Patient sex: M
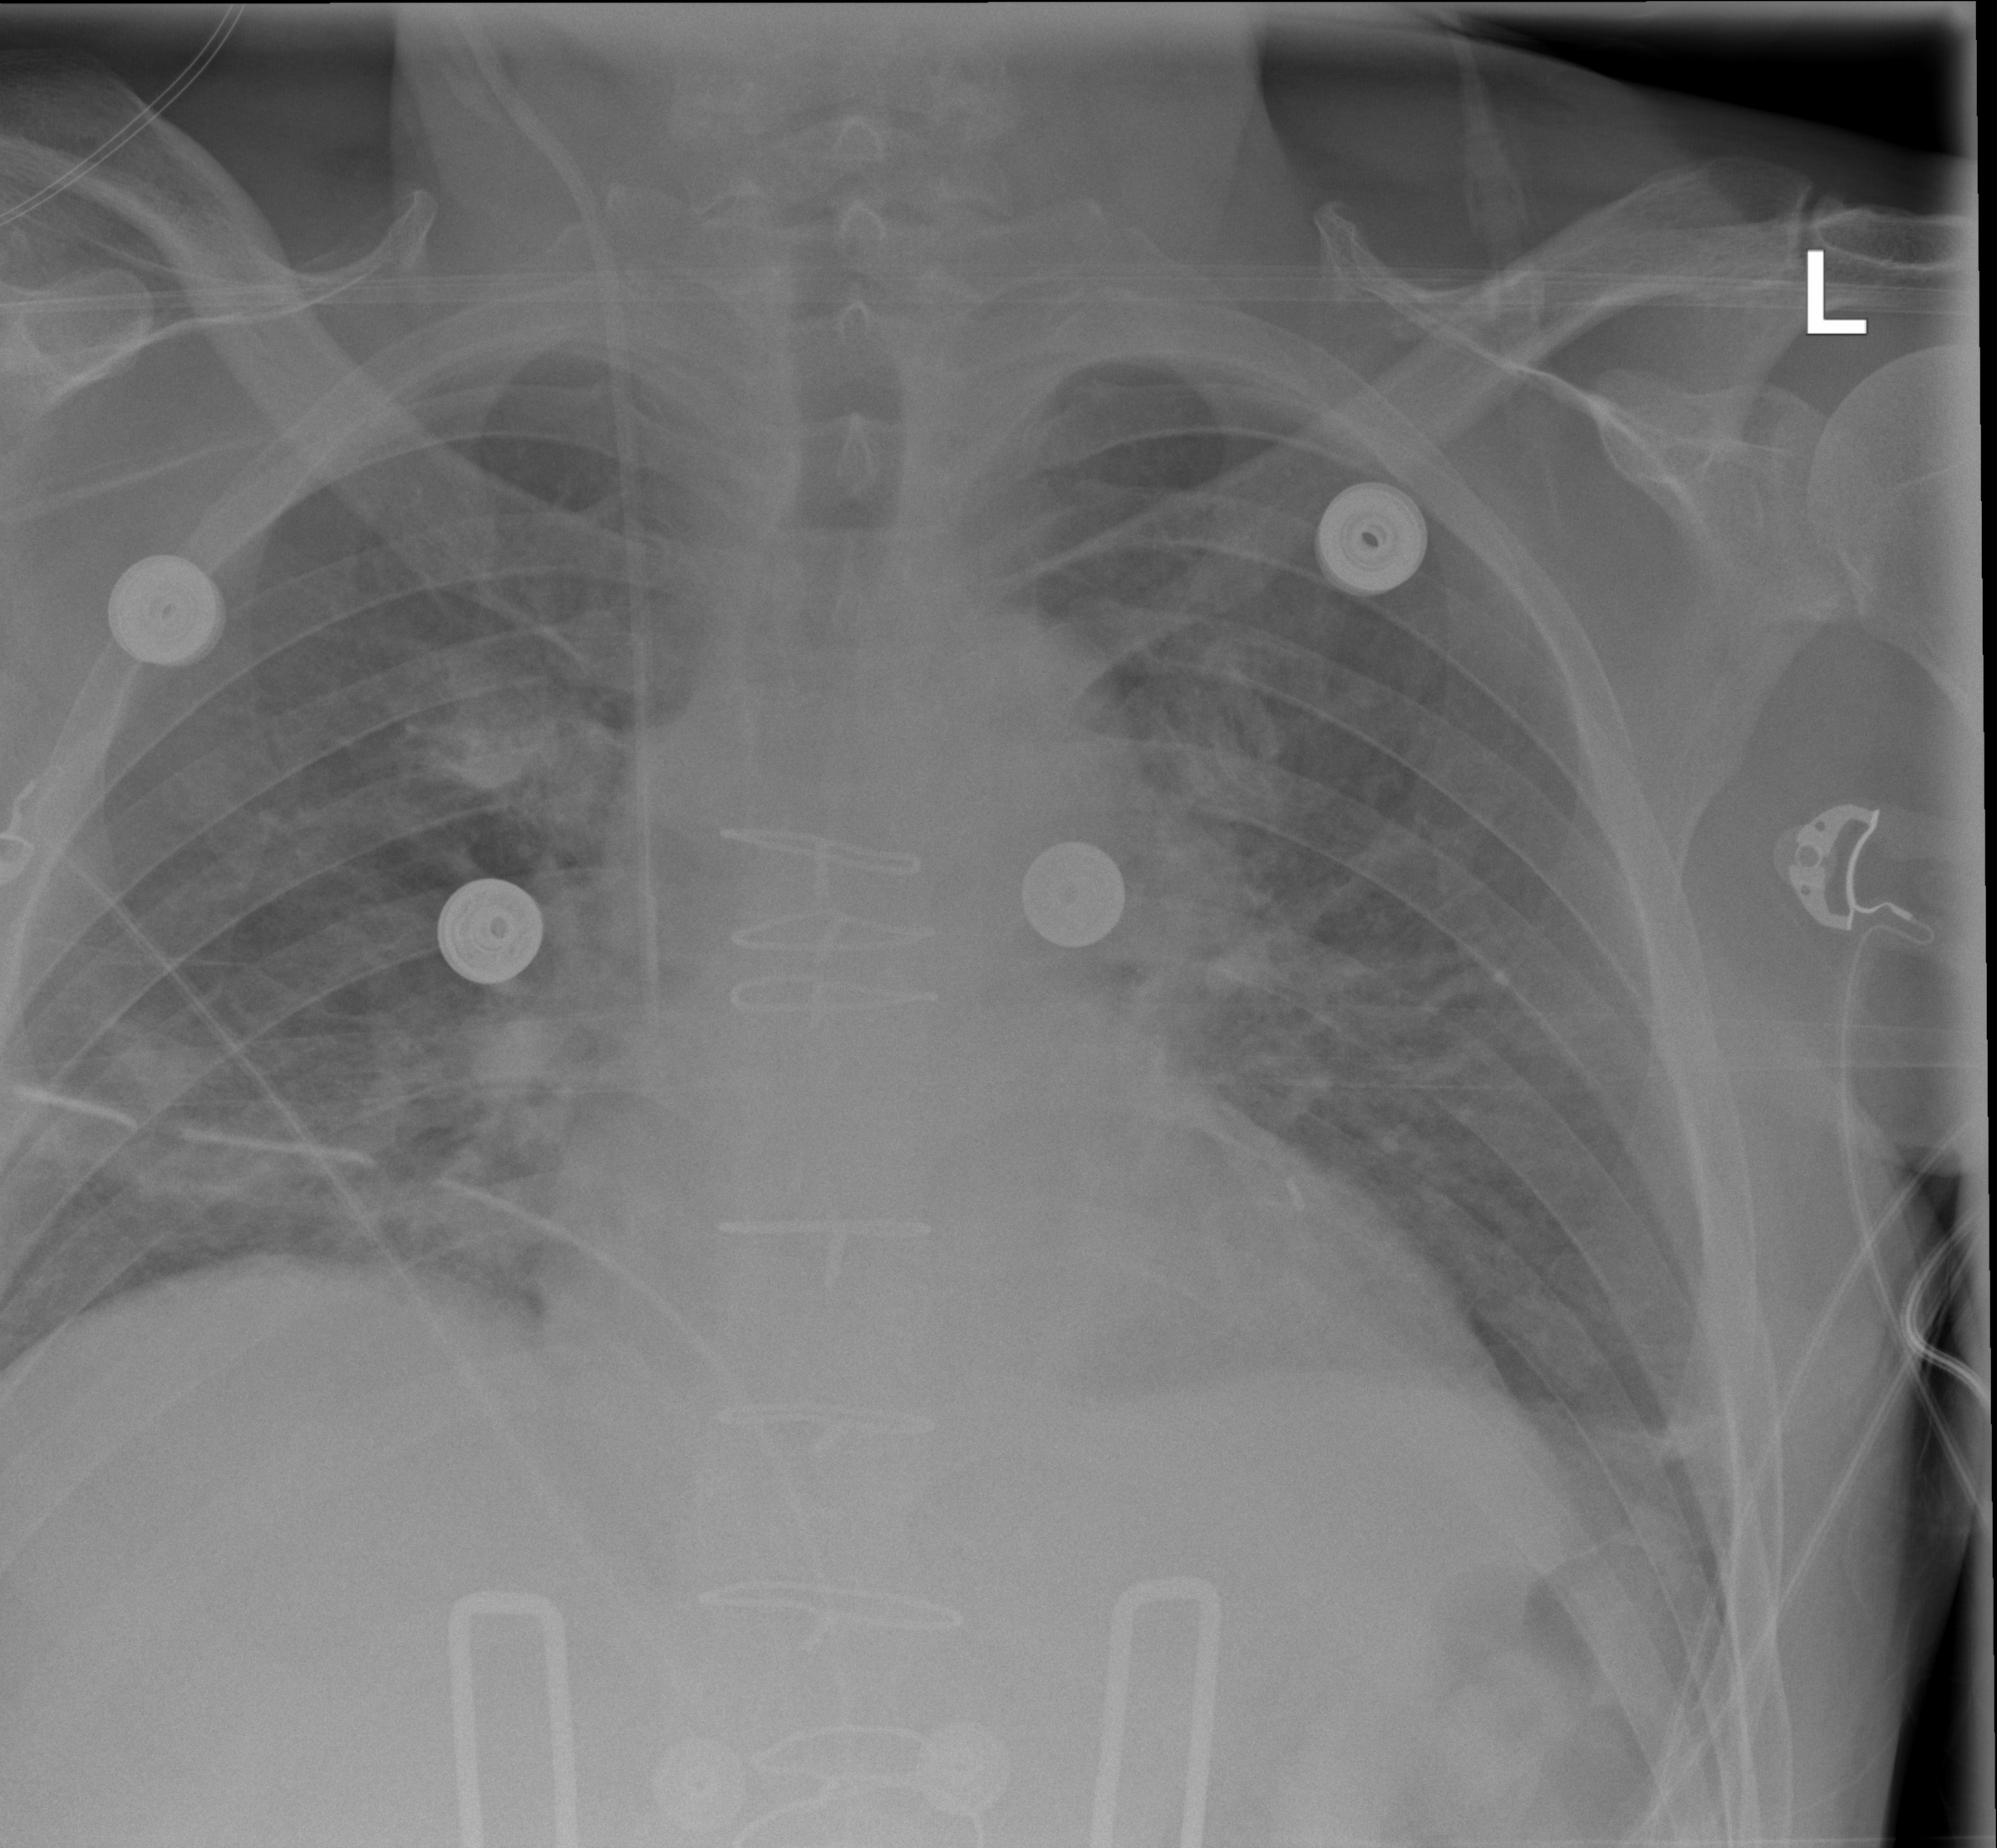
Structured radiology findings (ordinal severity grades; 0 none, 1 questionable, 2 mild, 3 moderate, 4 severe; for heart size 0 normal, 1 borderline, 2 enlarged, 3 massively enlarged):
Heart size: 1
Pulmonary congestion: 3
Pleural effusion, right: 0
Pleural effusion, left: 0
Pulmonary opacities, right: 2
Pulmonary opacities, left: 0
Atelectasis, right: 2
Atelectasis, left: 1